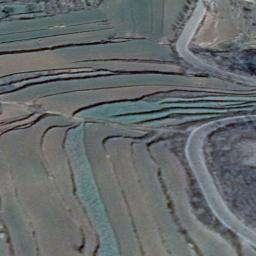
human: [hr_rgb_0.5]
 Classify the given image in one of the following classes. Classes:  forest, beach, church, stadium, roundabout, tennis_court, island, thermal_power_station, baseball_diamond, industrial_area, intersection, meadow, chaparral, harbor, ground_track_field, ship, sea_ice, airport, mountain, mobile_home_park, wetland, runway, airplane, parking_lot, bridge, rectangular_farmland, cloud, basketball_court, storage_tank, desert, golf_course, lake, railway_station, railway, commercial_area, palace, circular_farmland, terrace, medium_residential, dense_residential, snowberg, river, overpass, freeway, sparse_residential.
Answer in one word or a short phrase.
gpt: terrace